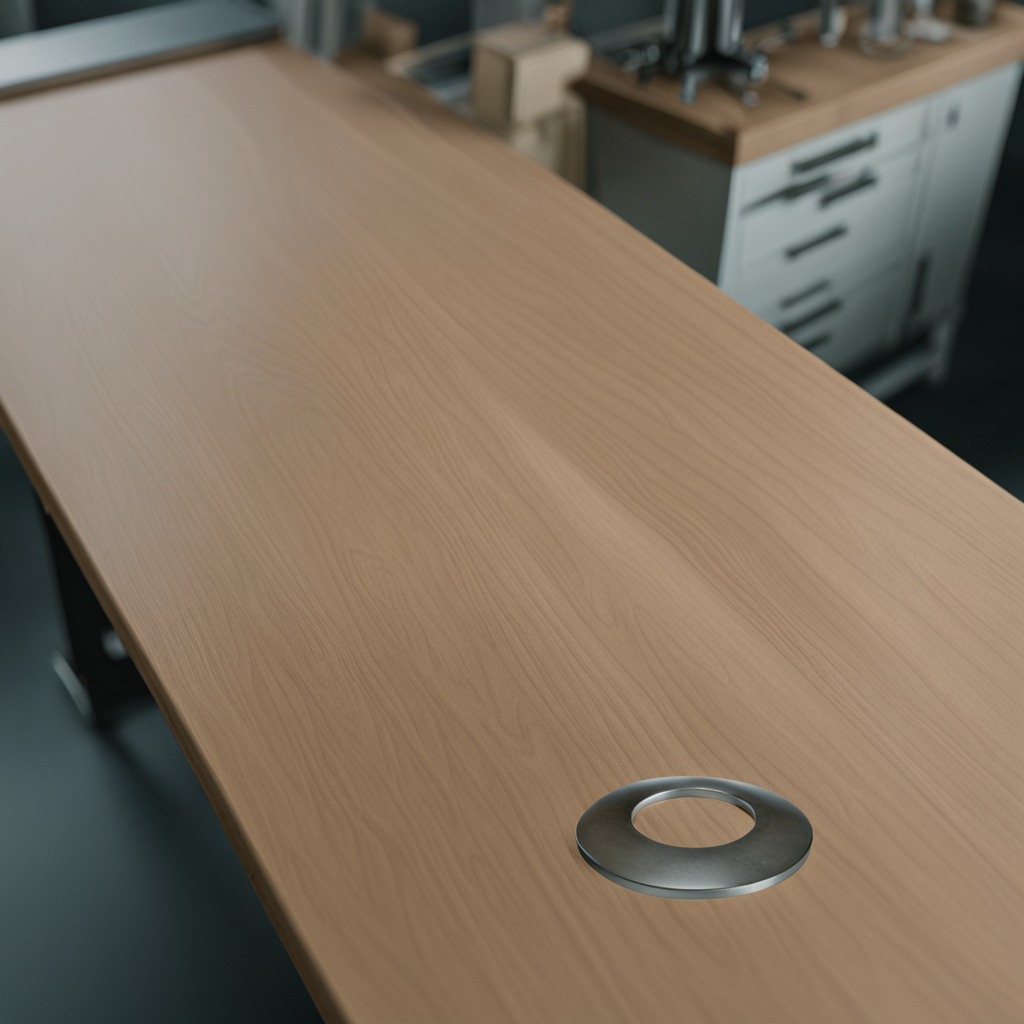
A flat metal washer is lying on the workbench.